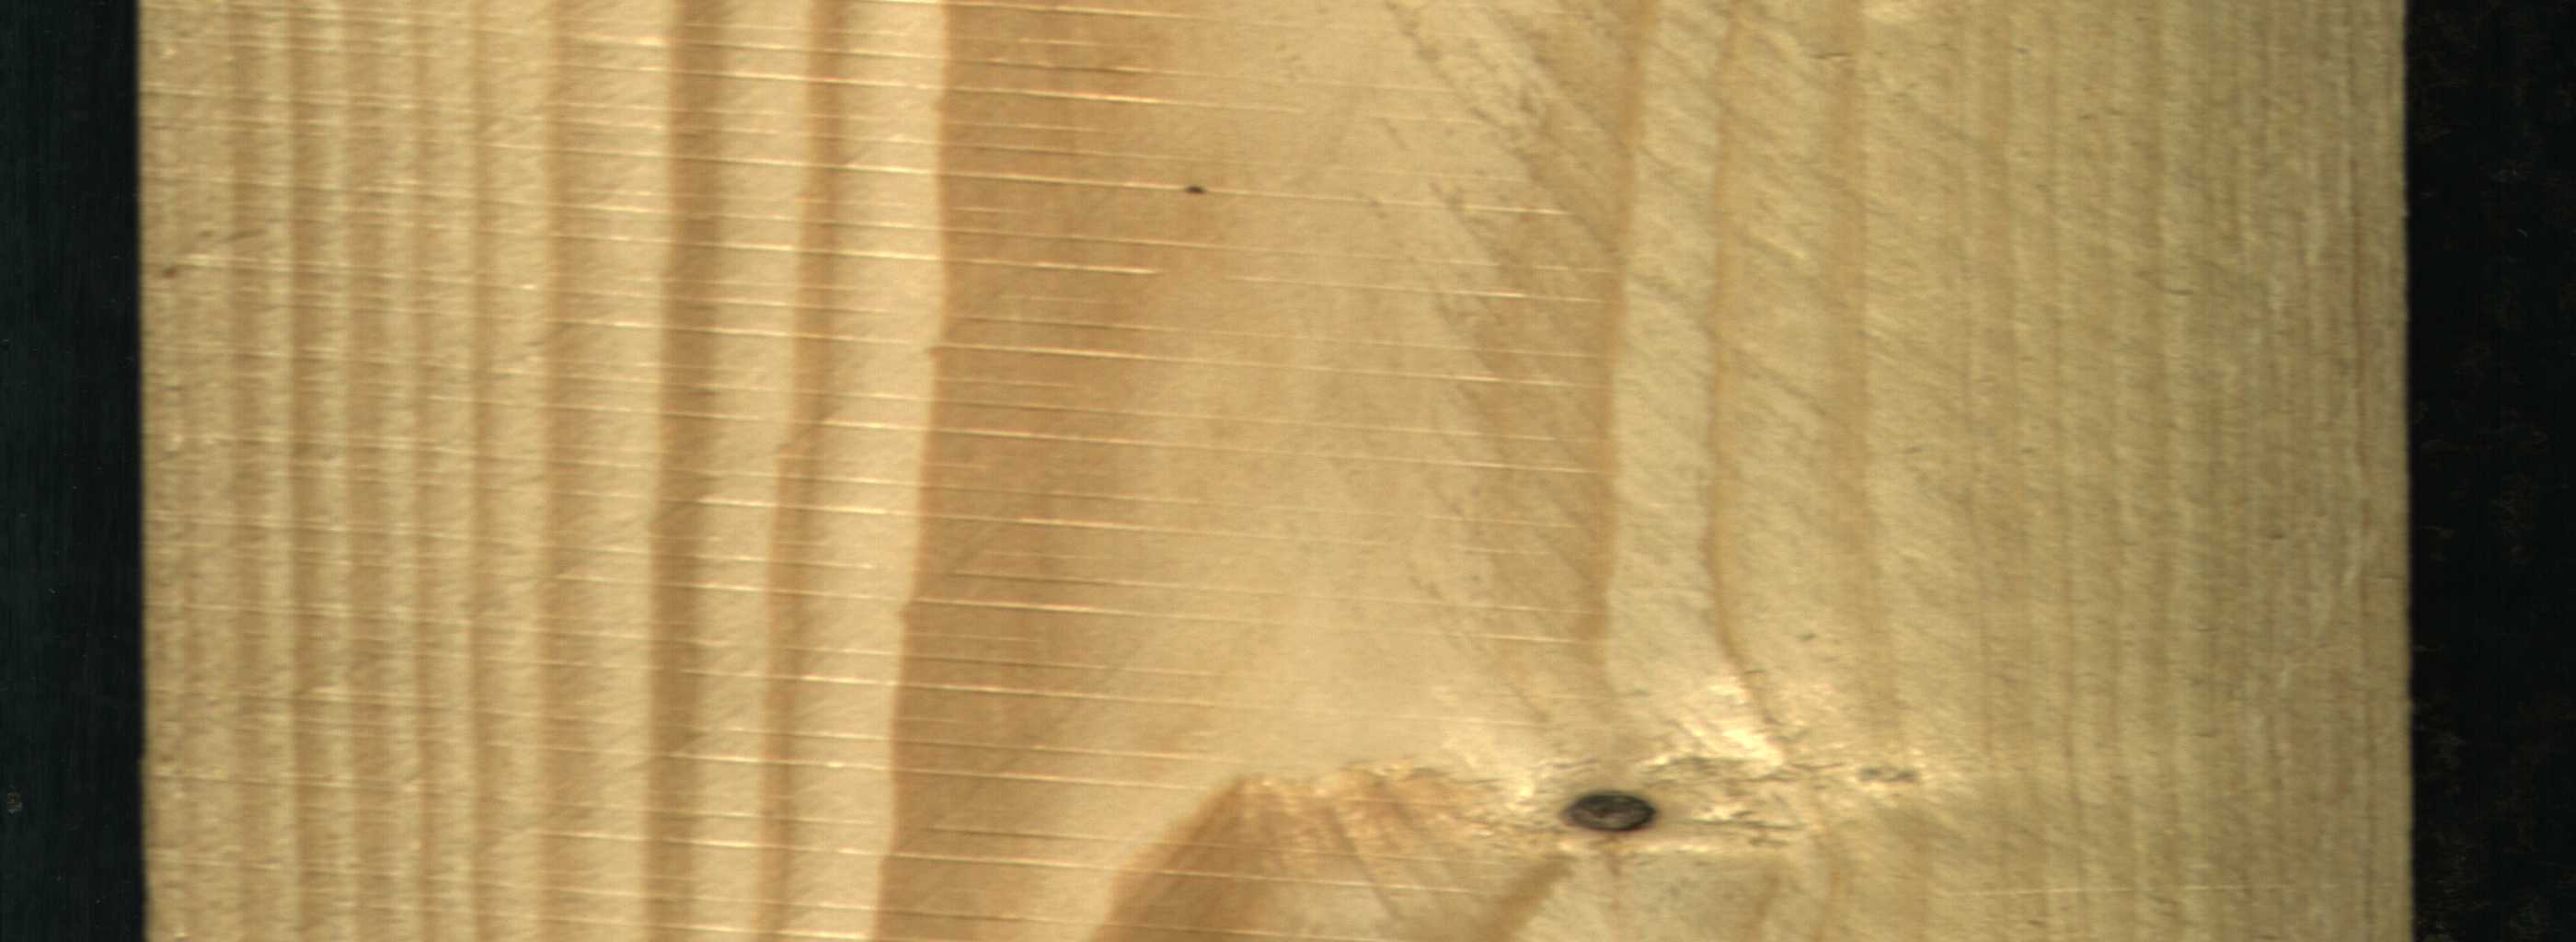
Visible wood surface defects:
Dead_Knot